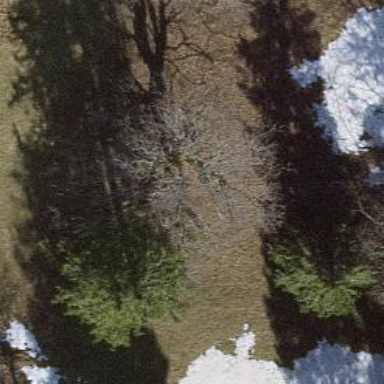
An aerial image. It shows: Beautiful tree in nature.